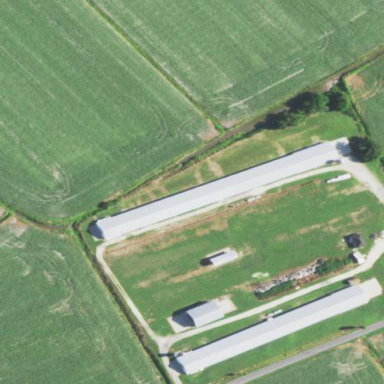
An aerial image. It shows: Farm auxiliary building.